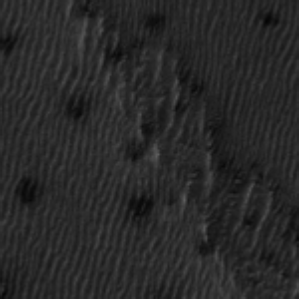
Label: frost